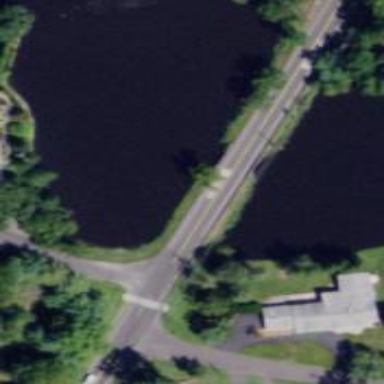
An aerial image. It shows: Bridge.